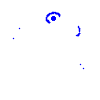
Particle: electron